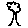
Label: tree